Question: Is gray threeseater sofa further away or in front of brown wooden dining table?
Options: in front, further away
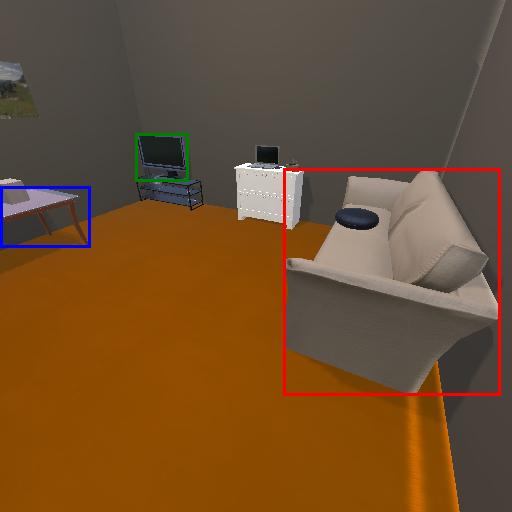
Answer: in front